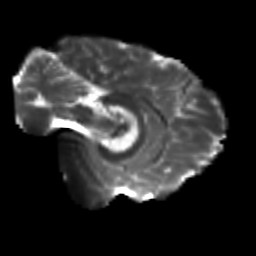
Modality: T2w
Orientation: sagittal
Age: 20
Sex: female
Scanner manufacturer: siemens
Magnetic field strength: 3 T
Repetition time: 3.5 s
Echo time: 0.104 s